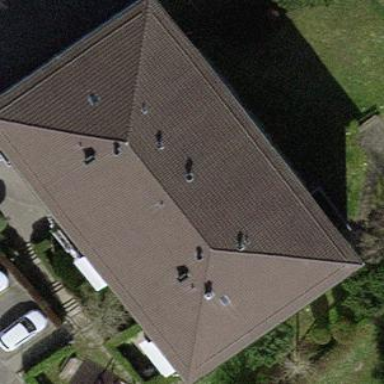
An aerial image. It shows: Apartment building with hipped roof.